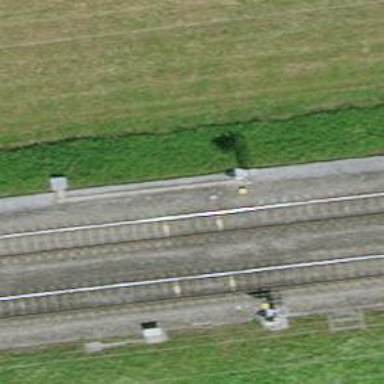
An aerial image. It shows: Railway signal.